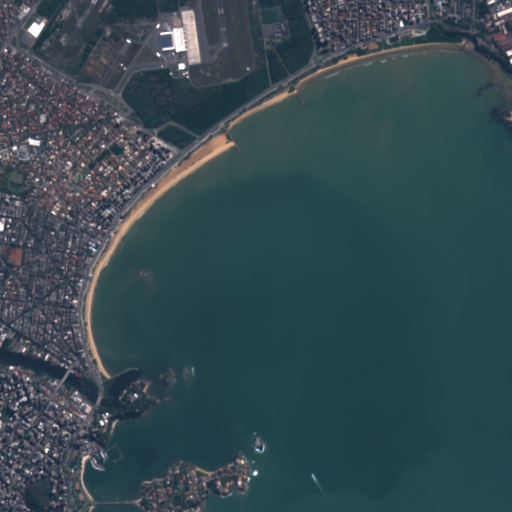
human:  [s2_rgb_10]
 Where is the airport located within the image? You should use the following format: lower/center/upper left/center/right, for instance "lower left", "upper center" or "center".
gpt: The airport is located in the upper left of the image.
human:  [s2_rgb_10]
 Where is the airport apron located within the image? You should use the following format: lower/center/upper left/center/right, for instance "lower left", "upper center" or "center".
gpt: The airport apron is located in the upper center of the image.
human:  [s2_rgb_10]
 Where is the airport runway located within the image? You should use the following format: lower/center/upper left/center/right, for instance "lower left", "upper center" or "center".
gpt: The airport runway is located in the upper left of the image.
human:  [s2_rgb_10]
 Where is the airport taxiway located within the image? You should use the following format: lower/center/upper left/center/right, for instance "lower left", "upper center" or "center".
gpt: The airport taxiway is located in the upper left of the image.
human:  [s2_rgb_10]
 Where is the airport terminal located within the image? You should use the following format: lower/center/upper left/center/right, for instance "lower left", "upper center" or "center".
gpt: The airport terminal is located in the upper center of the image.
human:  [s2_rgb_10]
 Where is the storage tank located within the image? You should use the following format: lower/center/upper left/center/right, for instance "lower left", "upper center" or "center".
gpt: The storage tank is located in the upper center of the image.
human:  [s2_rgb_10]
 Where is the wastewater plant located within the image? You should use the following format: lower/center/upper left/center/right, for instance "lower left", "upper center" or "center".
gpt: The wastewater plant is located in the upper center of the image.
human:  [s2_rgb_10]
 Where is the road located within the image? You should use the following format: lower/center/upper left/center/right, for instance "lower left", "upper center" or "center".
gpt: There is no road in the image.